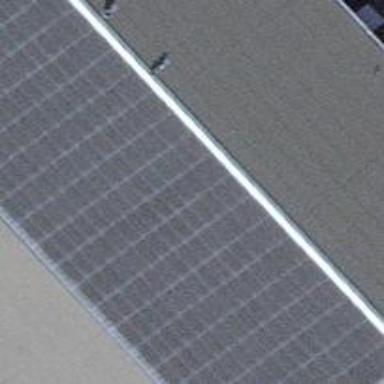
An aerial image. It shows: Solar power generator utilizing photovoltaic technology with solar photovoltaic panels.